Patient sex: F
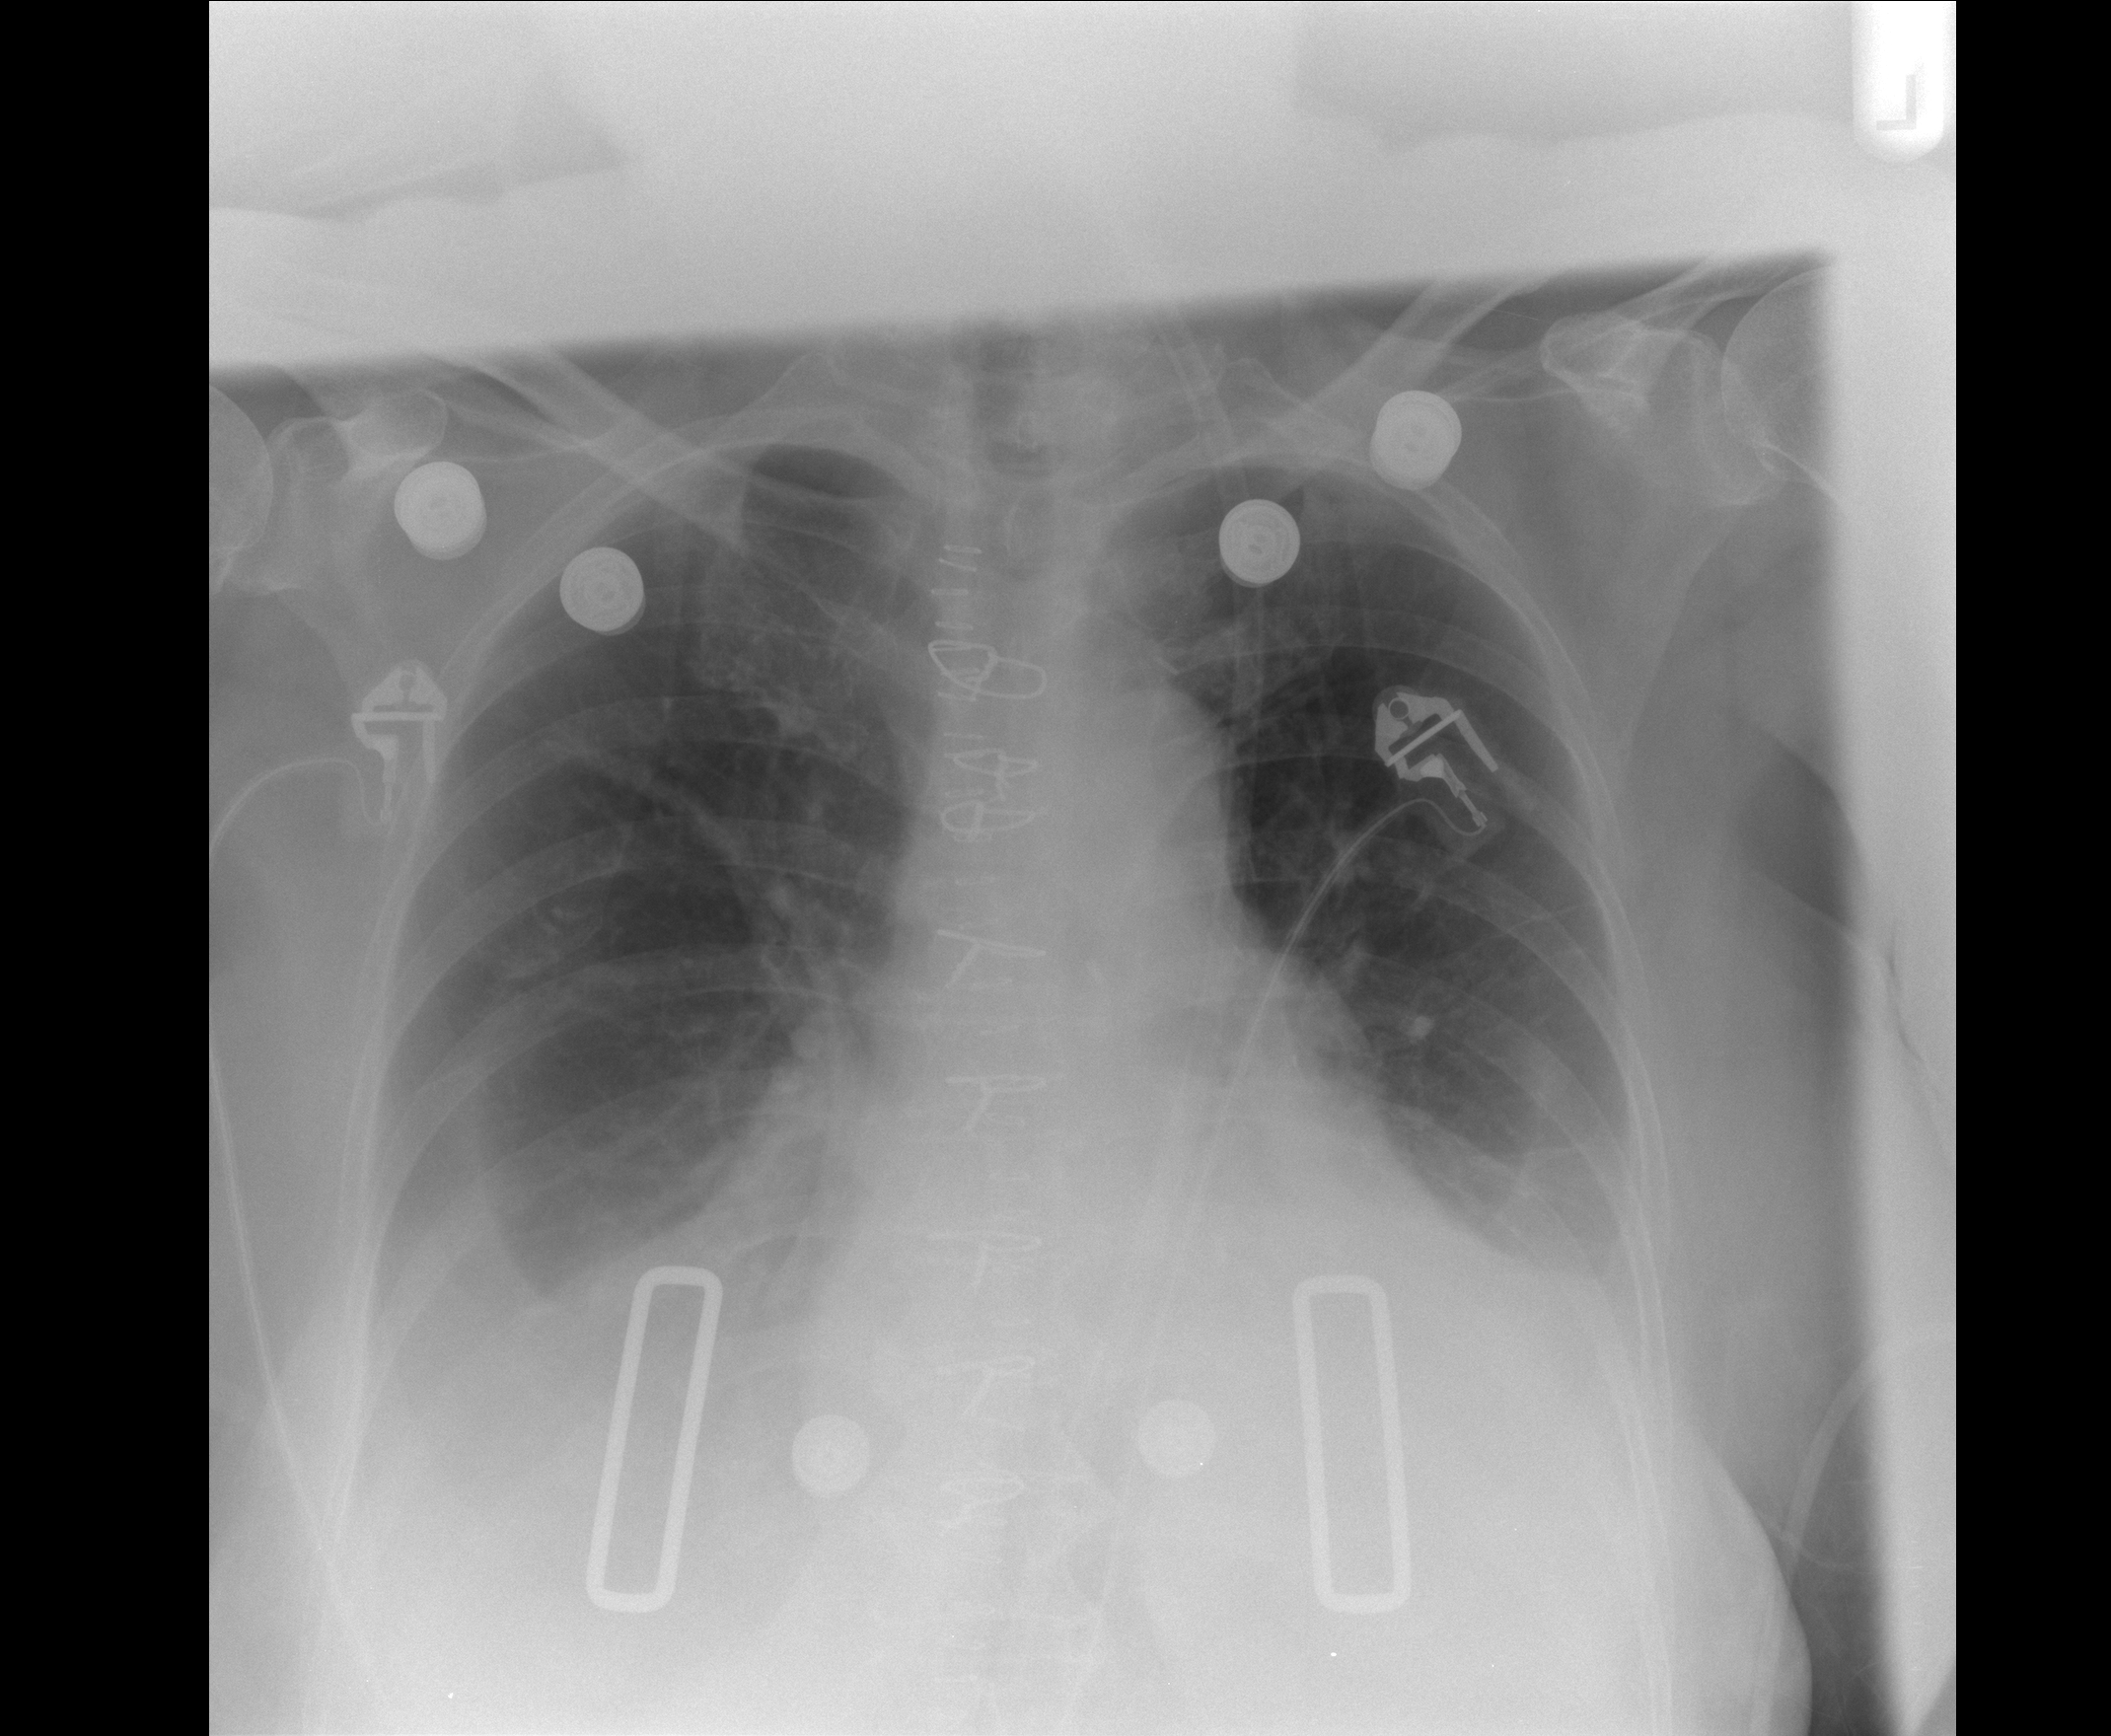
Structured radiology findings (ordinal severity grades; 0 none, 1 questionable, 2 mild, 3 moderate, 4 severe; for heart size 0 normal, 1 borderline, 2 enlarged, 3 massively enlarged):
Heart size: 1
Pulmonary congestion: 0
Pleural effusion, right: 2
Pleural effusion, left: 2
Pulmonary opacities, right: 0
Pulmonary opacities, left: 0
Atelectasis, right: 0
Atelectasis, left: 0